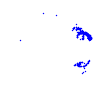
Particle: proton